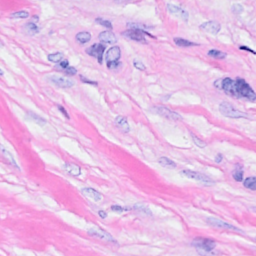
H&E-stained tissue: Breast